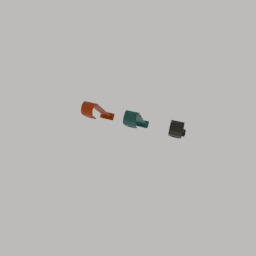
Label: architecture